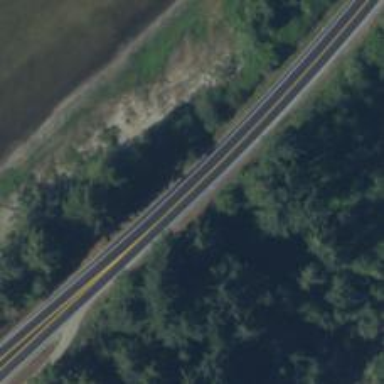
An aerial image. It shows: Trunk highway.